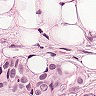
Metastatic tissue present: yes